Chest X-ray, AP view. Patient: 56 years old, sex F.
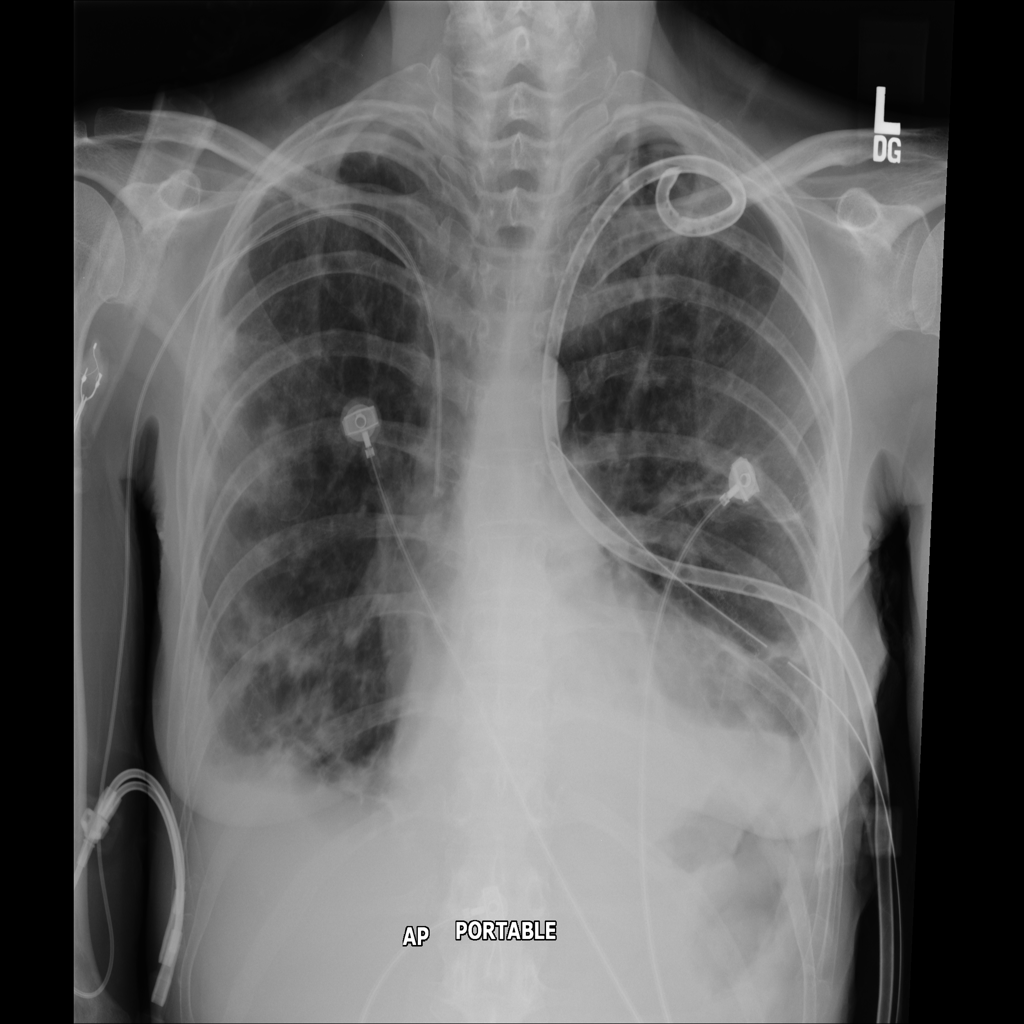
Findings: Pneumothorax